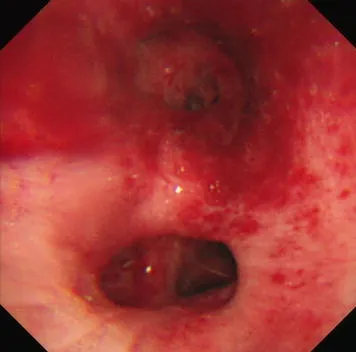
Bronchoscopy finding. Swelling and obvious dilations of the vessels were seen in the tracheal mucosa on admission.
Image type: endoscopy (airway_endoscopy)